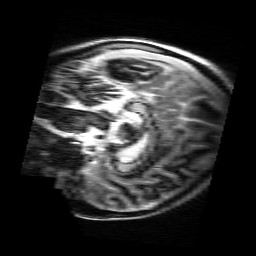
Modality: MP2RAGE
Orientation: sagittal
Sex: female
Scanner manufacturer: siemens
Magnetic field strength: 3 T
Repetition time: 5 s
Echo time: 0.00355 s